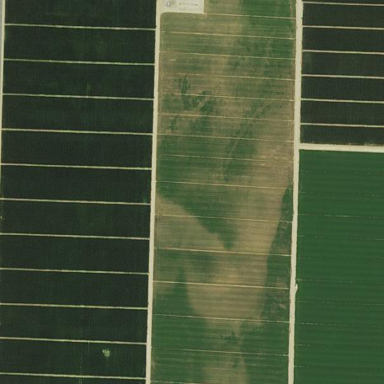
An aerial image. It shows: Farmland with fields for crop cultivation.